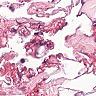
Metastatic tissue present: no